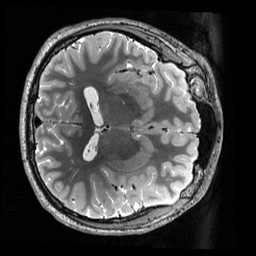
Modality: T2w
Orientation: axial
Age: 18
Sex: male
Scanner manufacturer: siemens
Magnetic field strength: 3 T
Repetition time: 3.2 s
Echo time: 0.565 s